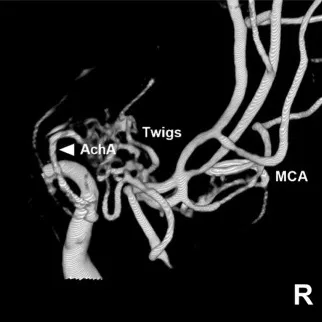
Angioarchitecture of twig-like MCA. (D) Three-dimensional DSA showing that the AchA (arrowhead) supplies the twig-like MCA. A1, first segment; AccMCA, accessory middle cerebral artery; ACA, anterior cerebral artery; AchA, anterior choroidal artery; DSA, digital subtraction angiography; ICA, internal carotid artery; MCA, middle cerebral artery.
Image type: radiology (mri)